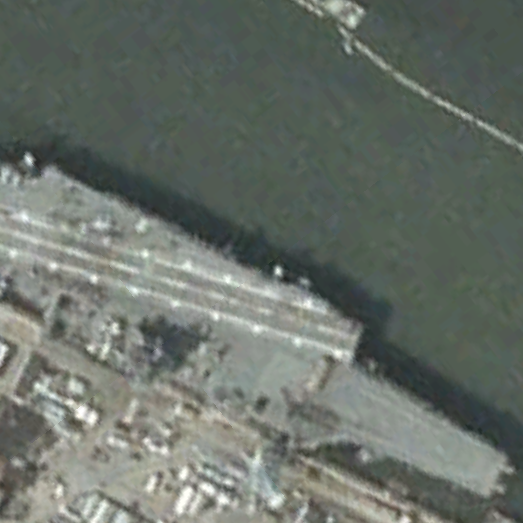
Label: aircraft_carrier